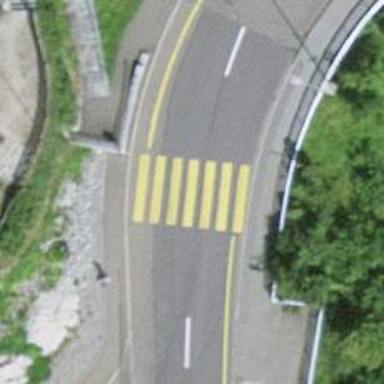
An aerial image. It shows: Uncontrolled road crossing with markings.